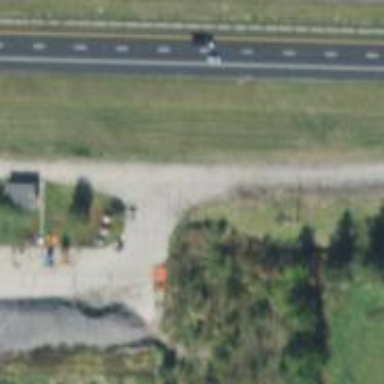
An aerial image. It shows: Weighbridge located at service road.